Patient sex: M
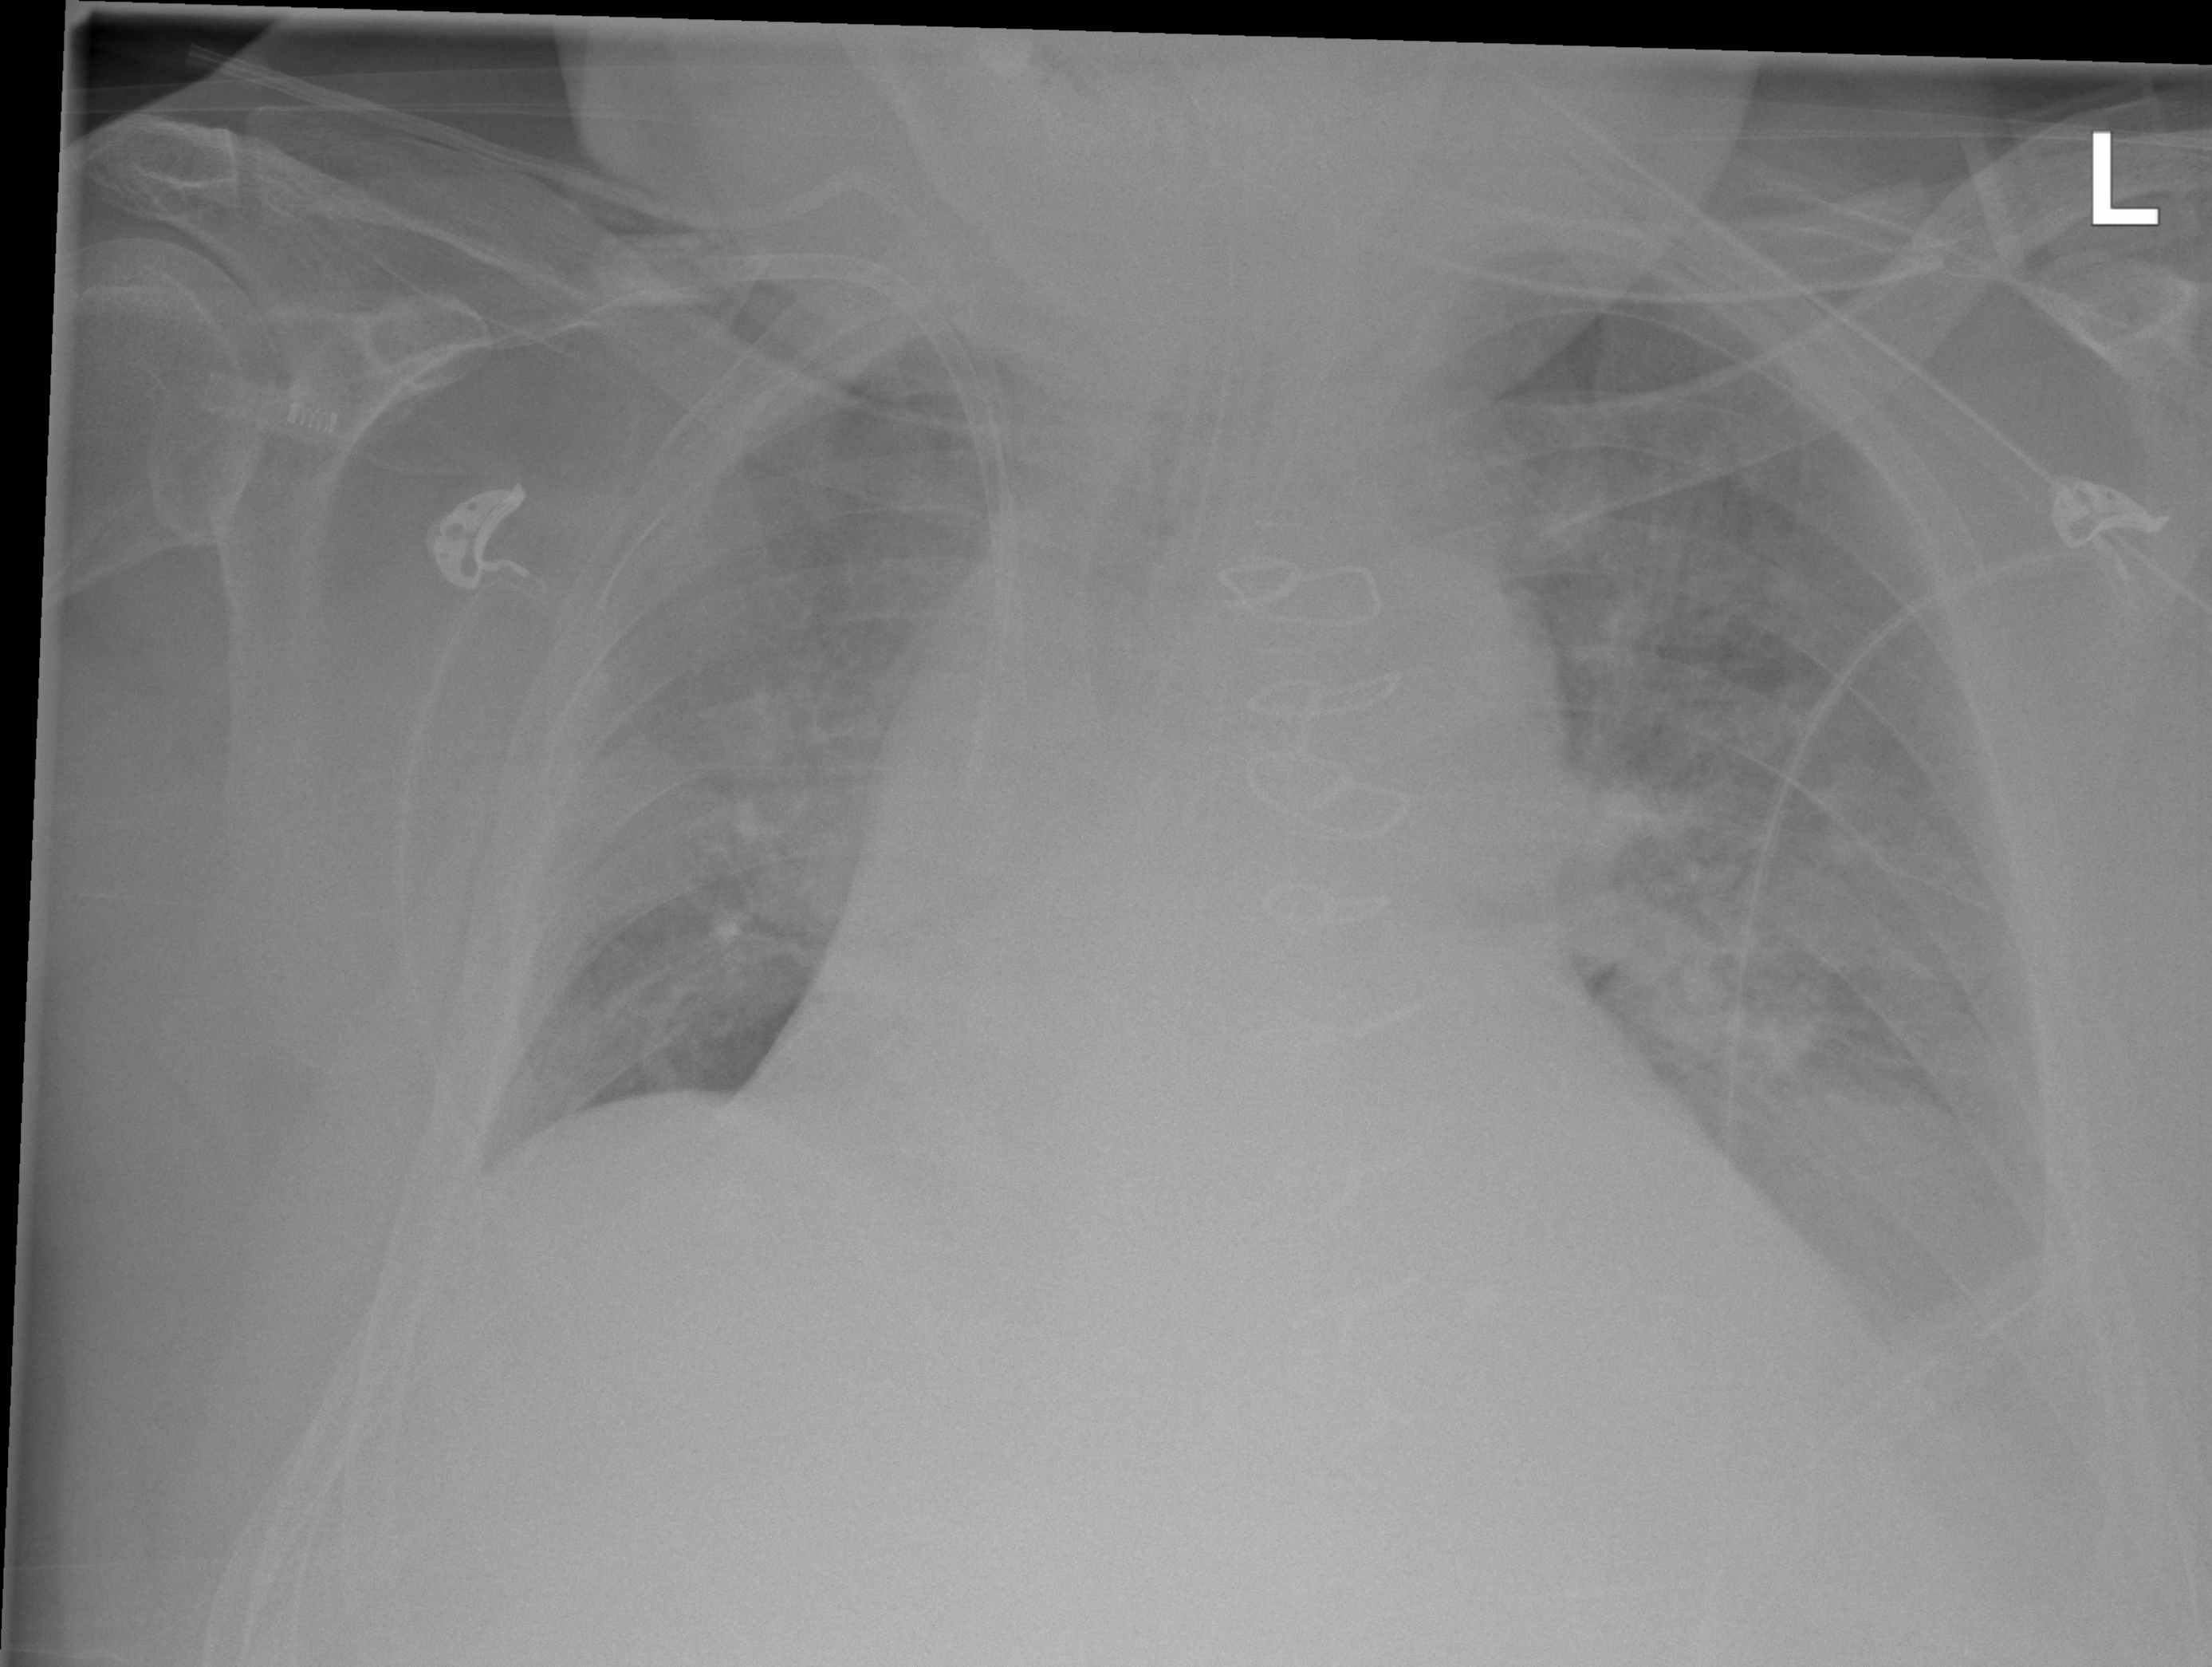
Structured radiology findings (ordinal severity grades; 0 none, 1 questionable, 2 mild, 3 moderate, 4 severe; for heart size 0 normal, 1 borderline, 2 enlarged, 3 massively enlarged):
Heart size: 2
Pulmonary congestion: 0
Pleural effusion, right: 0
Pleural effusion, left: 2
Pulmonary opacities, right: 0
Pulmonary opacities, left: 0
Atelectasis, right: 0
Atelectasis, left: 2